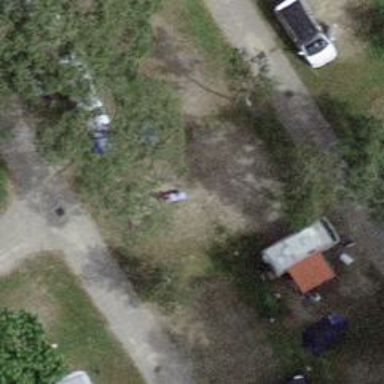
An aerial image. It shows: Camping pitch for tourists.